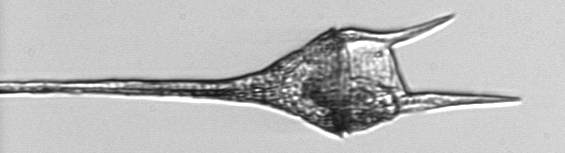
Label: Tripos_lineatus